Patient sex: M
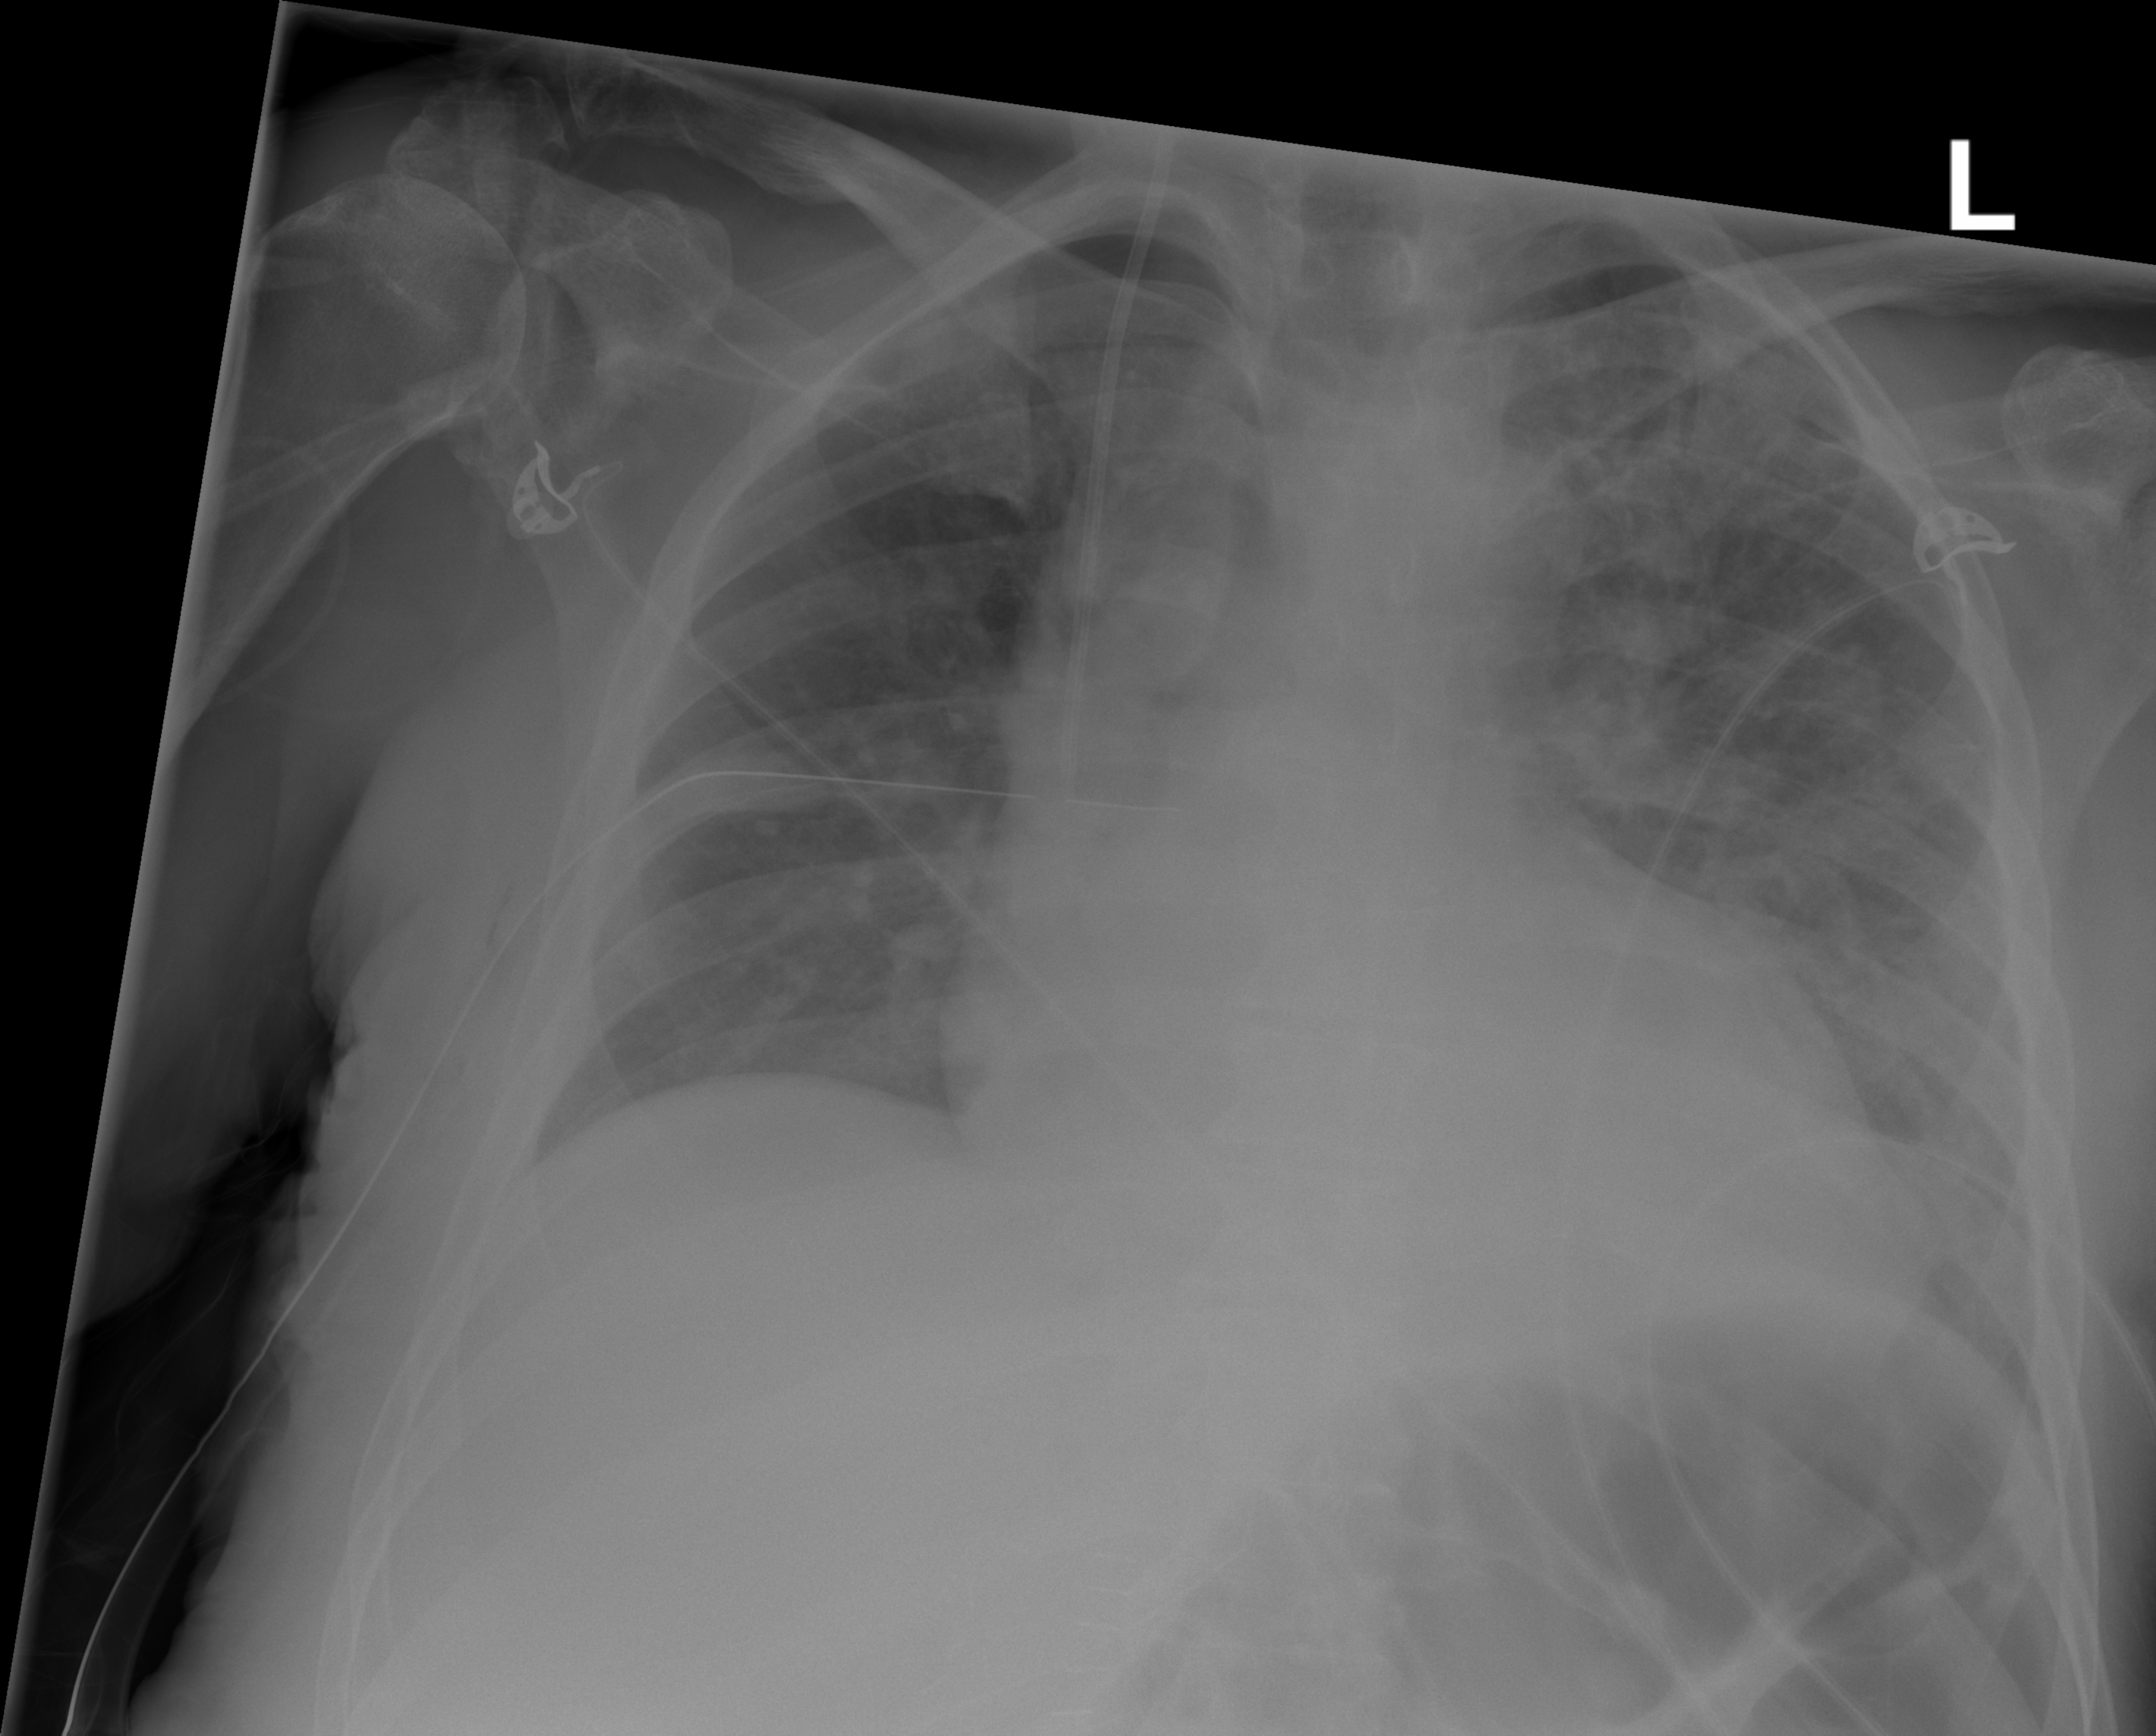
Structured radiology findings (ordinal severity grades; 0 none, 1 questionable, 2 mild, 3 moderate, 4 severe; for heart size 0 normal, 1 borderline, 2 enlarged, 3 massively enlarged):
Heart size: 0
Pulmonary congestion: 2
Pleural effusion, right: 0
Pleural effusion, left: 0
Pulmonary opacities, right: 0
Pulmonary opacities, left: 3
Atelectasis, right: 2
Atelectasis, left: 0